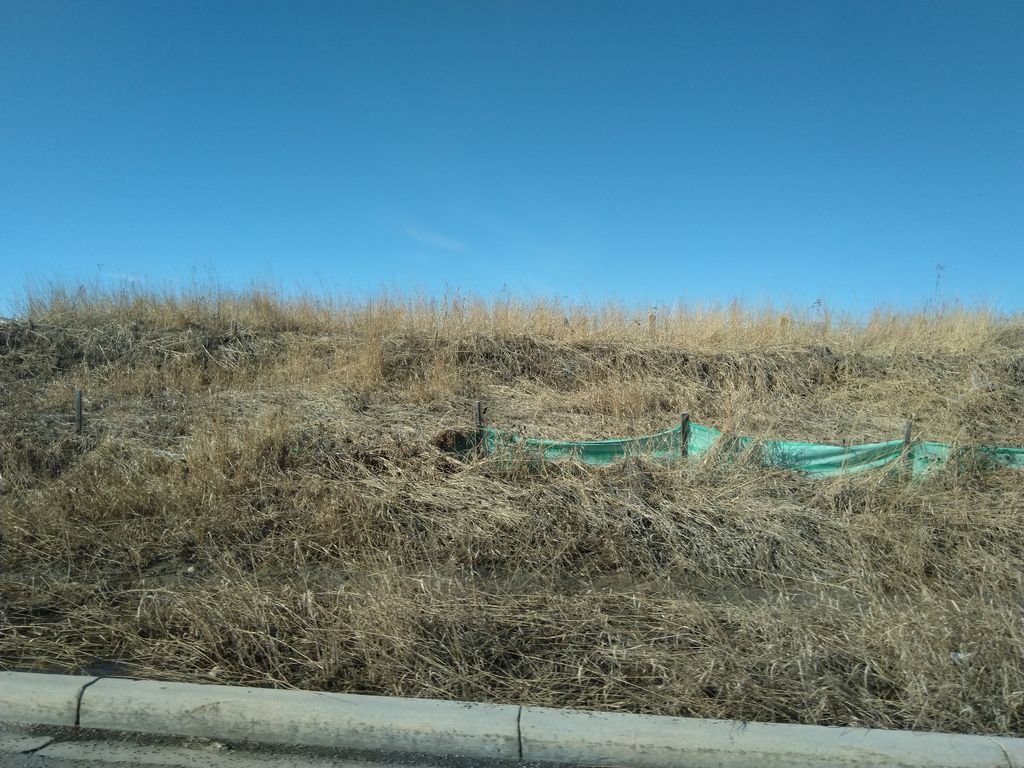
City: calgary